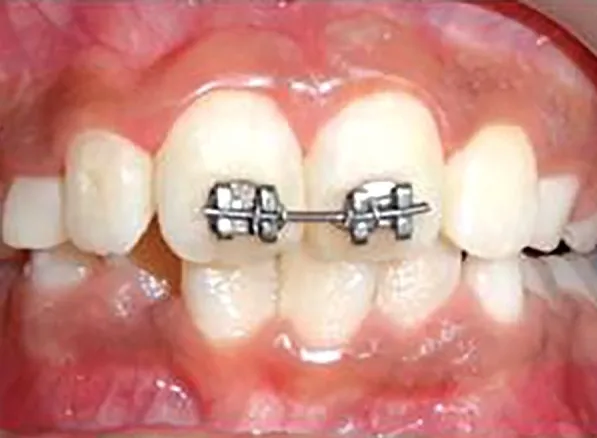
Second NiTi wire (0.16" x 0.22") ligated.
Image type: medical_photograph (oral_photograph)